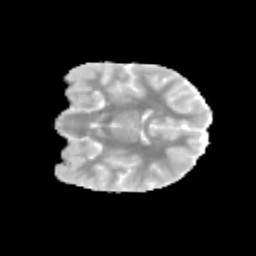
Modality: MD
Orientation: coronal
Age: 9
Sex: male
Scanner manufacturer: siemens
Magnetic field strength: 3 T
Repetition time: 3.8 s
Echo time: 0.07 s